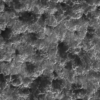
Label: not_dusty